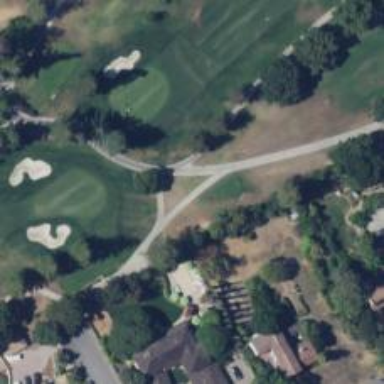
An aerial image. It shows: Service road designated as golf cart path.